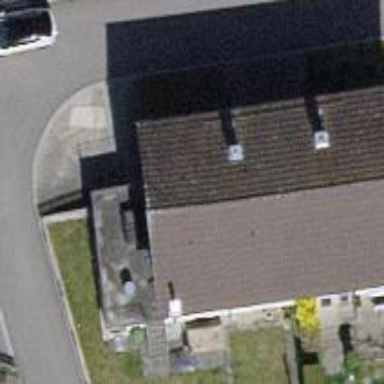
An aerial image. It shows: Building with tile roof.